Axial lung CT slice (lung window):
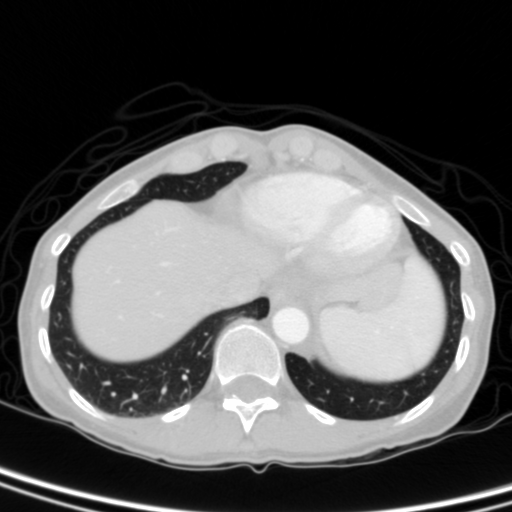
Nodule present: no